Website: apple
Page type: billing-address
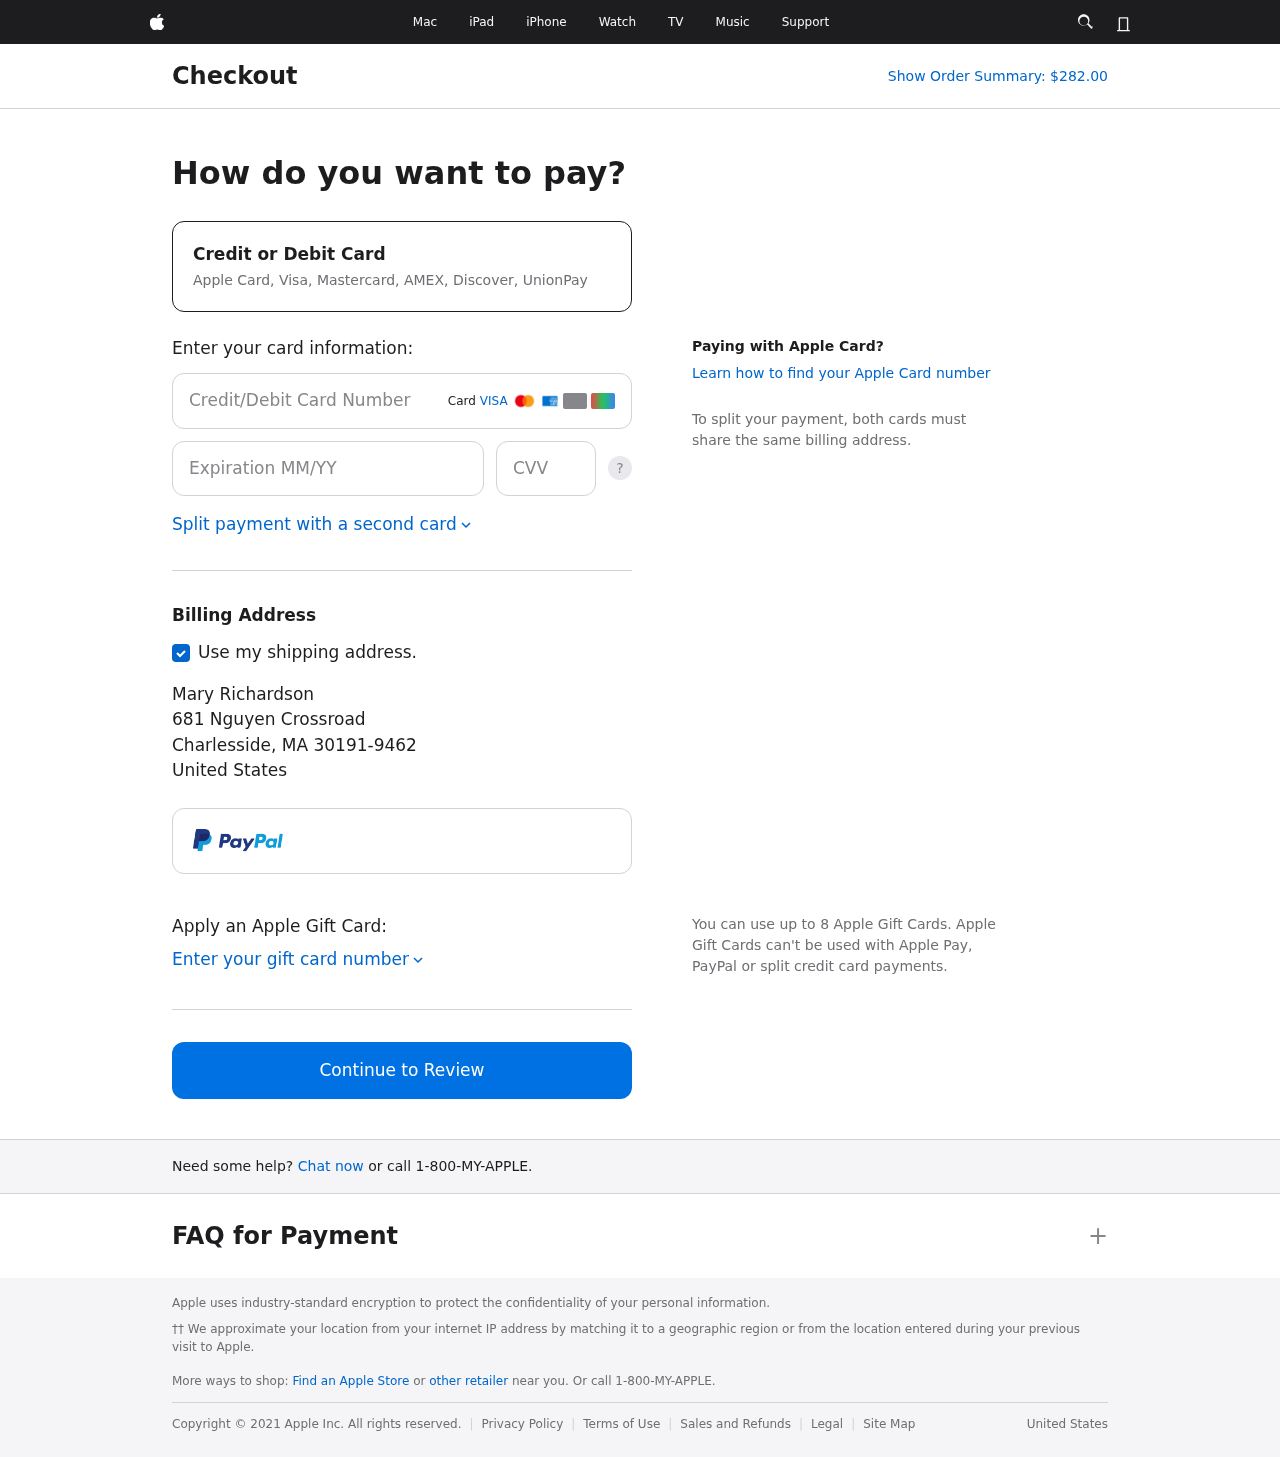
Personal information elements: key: PII_CARD_CVV
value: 366
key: PII_CARD_EXPIRY
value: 12/30
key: PII_CARD_NUMBER
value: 6011 0262 1904 6272
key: PII_CITY
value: Charlesside
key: PII_COUNTRY
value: United States
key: PII_FULLNAME
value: Mary Richardson
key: PII_POSTCODE_FULL
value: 30191-9462
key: PII_STATE_ABBR
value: MA
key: PII_STREET
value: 681 Nguyen Crossroad
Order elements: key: ORDER_TOTAL
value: Show Order Summary: $282.00